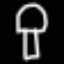
Label: mushroom